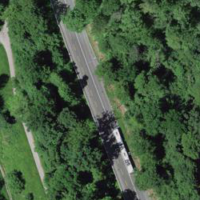
EUNIS habitat code: 41
Species observed at this site:
Vicia sepium
Argentina anserina